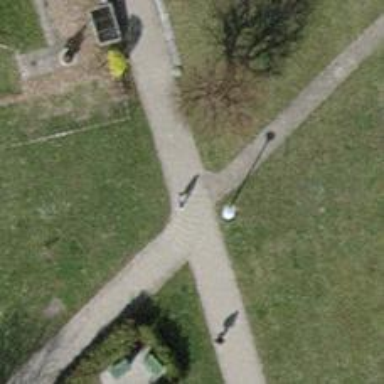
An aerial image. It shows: Footway made of paving stones.